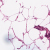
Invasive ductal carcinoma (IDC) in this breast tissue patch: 0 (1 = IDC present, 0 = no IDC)